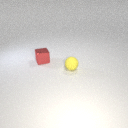
small red metal cube to the left of small yellow rubber sphere